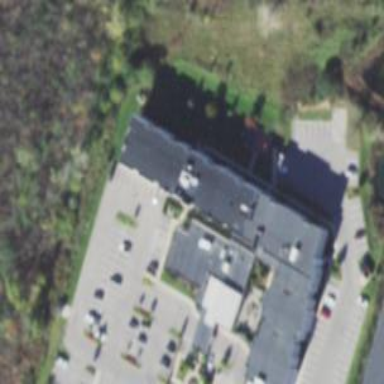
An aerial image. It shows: Hotel.